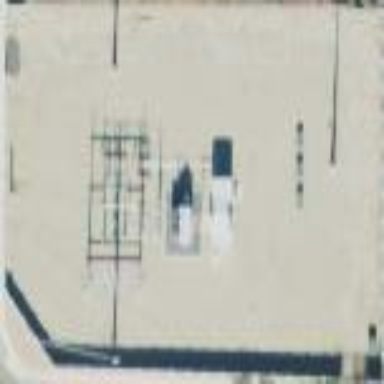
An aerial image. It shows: Substation with power equipment.